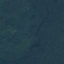
Label: Forest